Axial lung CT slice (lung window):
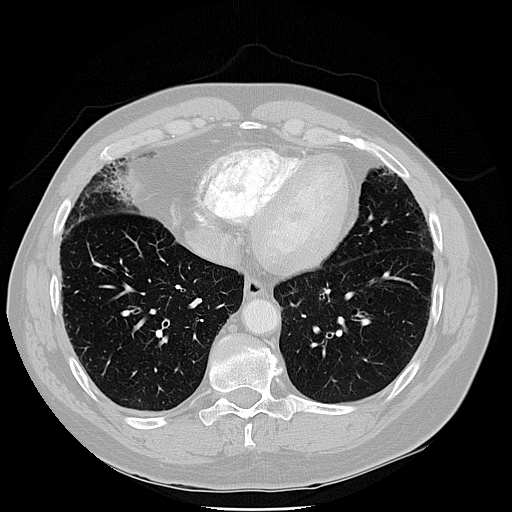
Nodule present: no